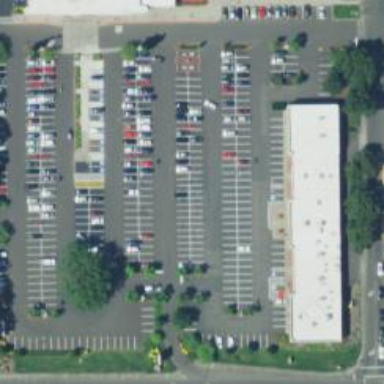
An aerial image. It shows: Trolley bay.